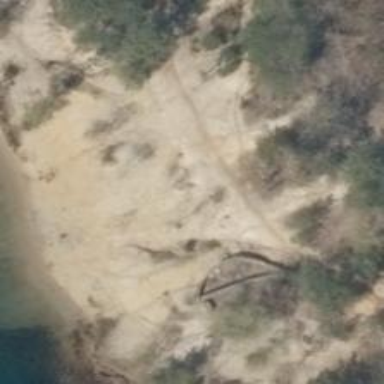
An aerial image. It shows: Sandy path.